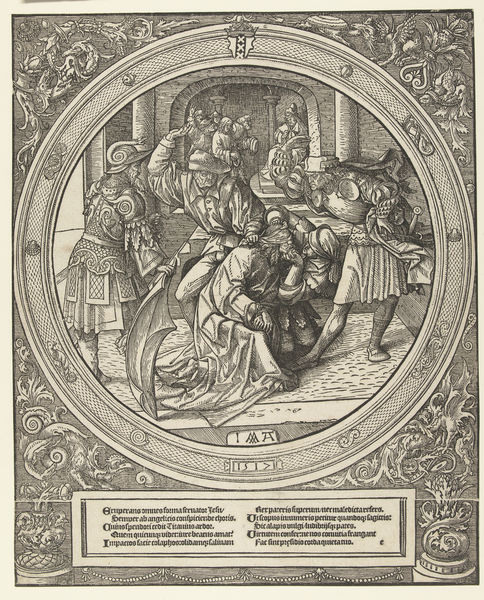
Titel: De bespotting van Christus
Künstler: Jacob Cornelisz. van Oostsanen
Standort: Amsterdam
Institution: Rijksmuseum
Schlagwörter: arch, column, columns, court, crowd, fight, men, people, religious, soldier, soldiers, sword, swords, white, black, carpet, gray, grey, group, robe, skirt, woman, print, rug, floor, man, building, armor, armour, helmet, scroll, drawing, frame, etching, hats, illustration, beard, martyr, writing, letters, flag, jesus, art, shoes, engraving, religion, circle, cloth, warrior, christ, lithograph, dragon, passion, anger, border, latin, text, snake, knee, hurt, dragons, copper, trial, beards, warriors, framed, torture, attack, beating, acanthus, punishment, circular, law, blindfold, blockprint, plume, rage, comfort, whipping, torment, us, flg, hit, scourge, isis, bookplate, soldeirs, insult, taunting, spanking, tormet, tormnt, discipline